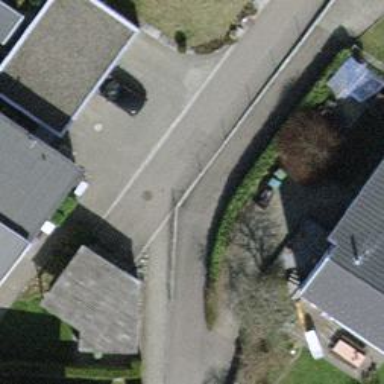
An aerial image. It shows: Paved driveway serving as service road.